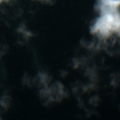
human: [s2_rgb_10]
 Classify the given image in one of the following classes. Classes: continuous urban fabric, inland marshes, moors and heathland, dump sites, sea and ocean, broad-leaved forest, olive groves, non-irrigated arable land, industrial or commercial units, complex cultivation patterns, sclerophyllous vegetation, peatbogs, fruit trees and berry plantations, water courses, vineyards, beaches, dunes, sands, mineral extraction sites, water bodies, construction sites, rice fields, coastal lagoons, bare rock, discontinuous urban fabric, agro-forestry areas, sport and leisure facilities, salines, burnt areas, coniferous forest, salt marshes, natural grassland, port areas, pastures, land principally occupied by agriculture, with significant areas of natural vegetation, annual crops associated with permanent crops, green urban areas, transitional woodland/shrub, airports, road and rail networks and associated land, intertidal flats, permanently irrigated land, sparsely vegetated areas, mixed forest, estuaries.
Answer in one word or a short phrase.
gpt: sea and ocean